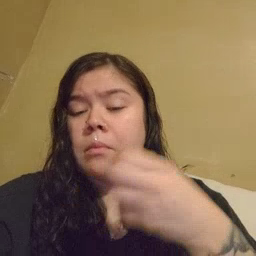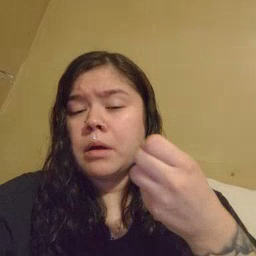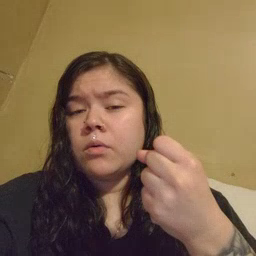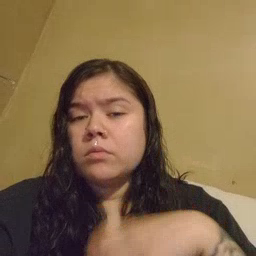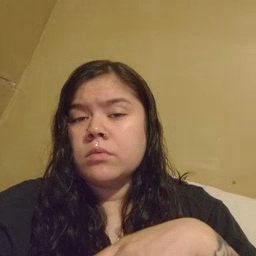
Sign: milk